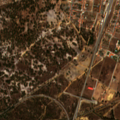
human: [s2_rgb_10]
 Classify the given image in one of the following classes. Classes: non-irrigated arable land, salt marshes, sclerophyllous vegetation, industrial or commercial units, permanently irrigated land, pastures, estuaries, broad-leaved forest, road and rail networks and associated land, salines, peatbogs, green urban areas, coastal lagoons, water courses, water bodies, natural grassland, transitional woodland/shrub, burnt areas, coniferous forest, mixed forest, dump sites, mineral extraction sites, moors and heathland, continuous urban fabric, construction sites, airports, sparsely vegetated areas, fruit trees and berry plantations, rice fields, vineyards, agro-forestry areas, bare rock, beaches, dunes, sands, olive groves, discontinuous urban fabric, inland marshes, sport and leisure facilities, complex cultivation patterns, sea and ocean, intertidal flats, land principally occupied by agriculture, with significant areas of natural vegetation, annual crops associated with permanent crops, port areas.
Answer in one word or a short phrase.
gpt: discontinuous urban fabric, agro-forestry areas, broad-leaved forest